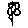
Label: flower